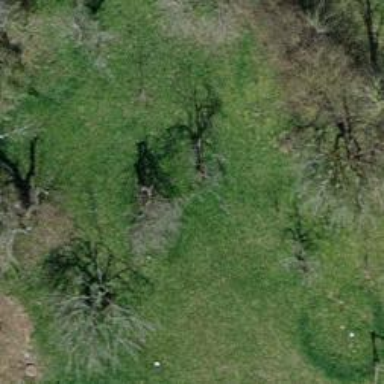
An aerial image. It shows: Beautiful tree in nature.